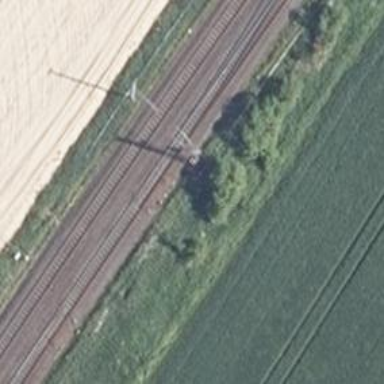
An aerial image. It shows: Railway switch with the turnout on the left side.